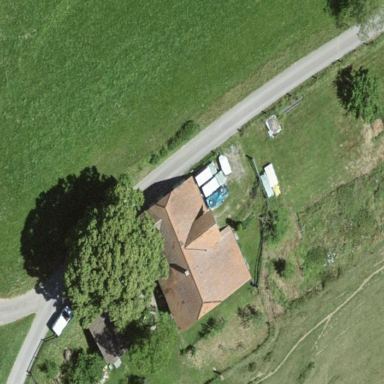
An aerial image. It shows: Farm building.